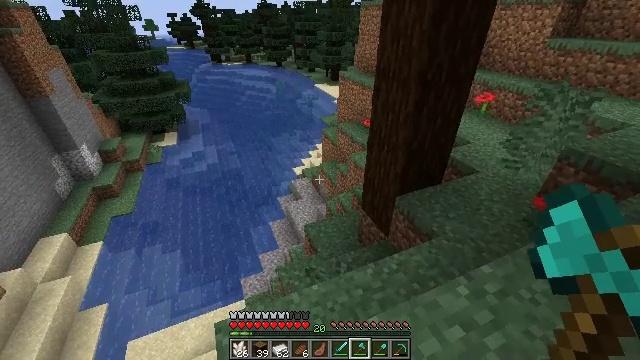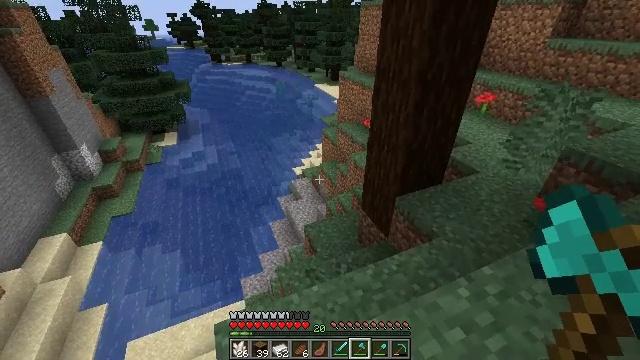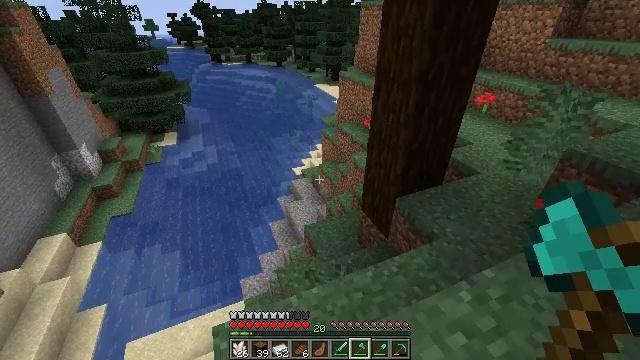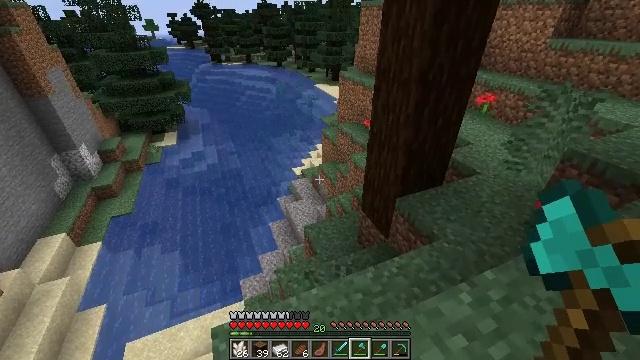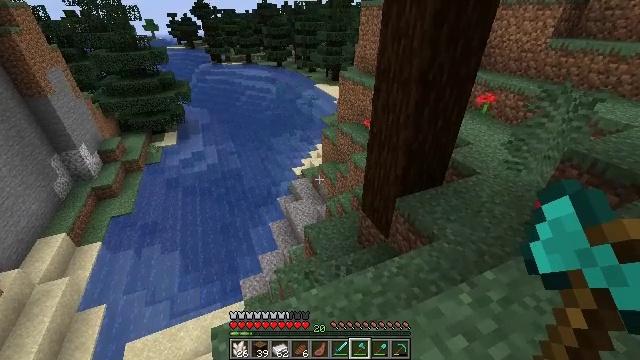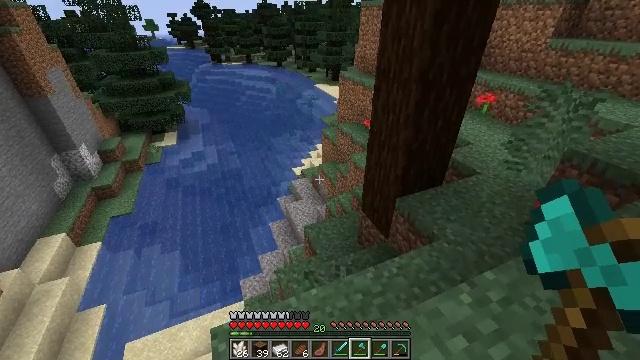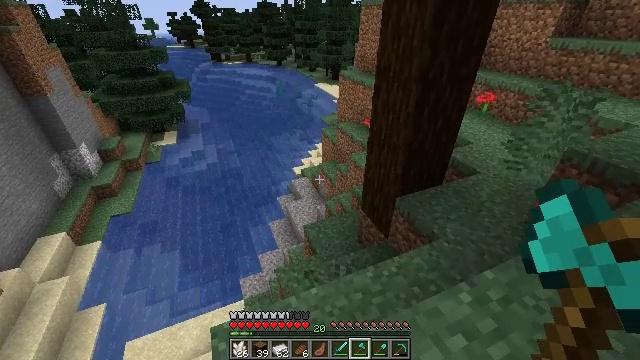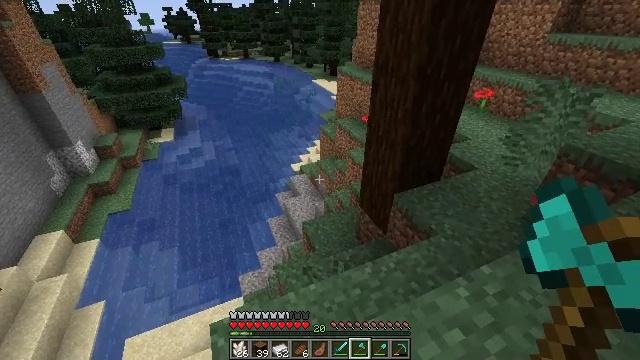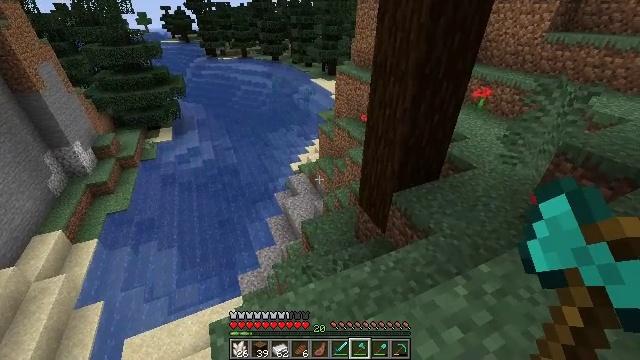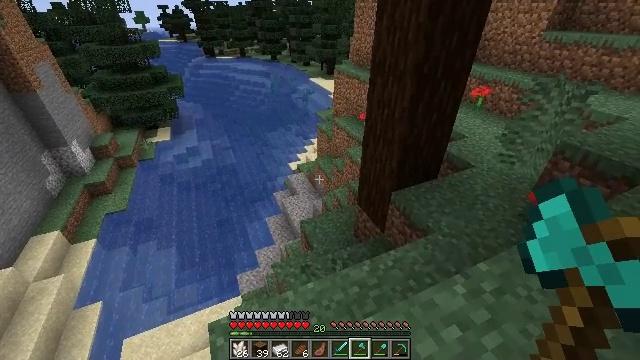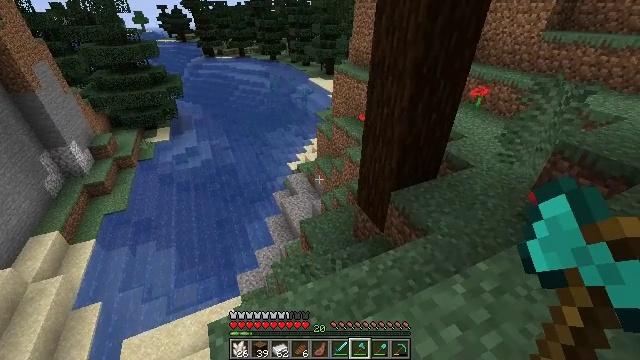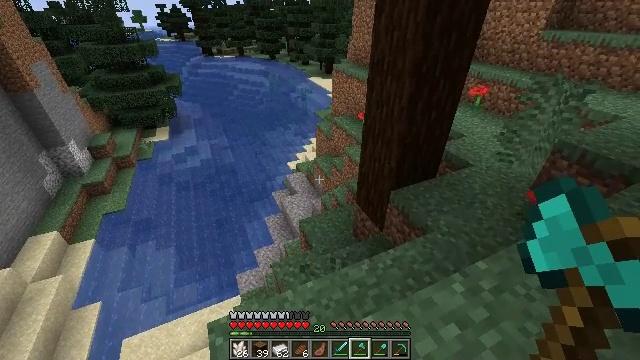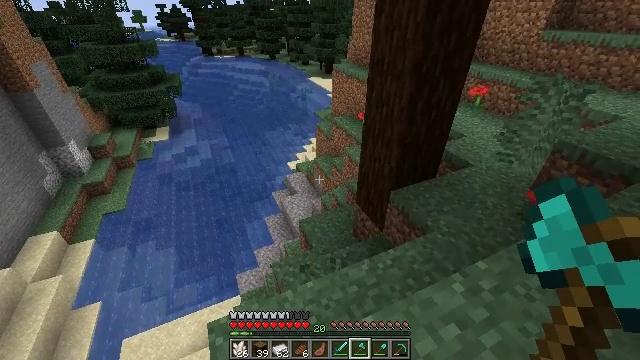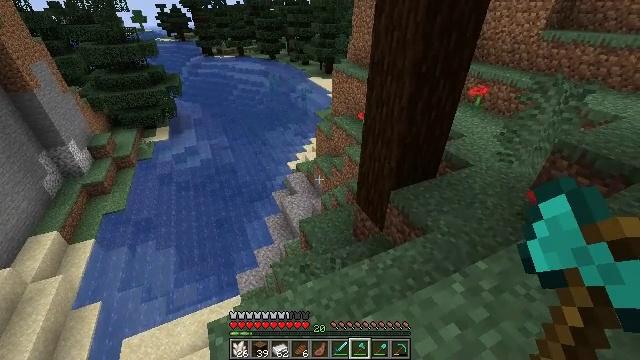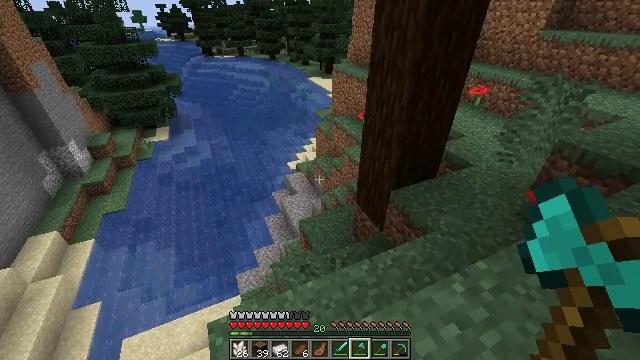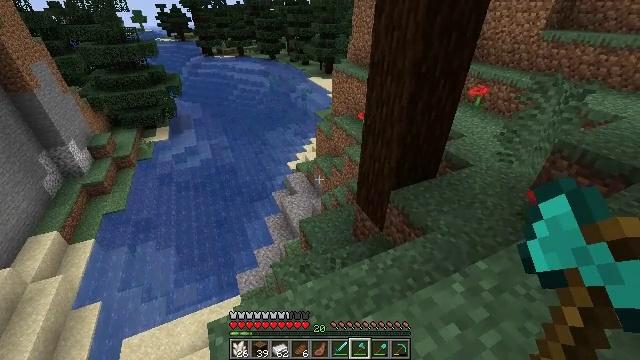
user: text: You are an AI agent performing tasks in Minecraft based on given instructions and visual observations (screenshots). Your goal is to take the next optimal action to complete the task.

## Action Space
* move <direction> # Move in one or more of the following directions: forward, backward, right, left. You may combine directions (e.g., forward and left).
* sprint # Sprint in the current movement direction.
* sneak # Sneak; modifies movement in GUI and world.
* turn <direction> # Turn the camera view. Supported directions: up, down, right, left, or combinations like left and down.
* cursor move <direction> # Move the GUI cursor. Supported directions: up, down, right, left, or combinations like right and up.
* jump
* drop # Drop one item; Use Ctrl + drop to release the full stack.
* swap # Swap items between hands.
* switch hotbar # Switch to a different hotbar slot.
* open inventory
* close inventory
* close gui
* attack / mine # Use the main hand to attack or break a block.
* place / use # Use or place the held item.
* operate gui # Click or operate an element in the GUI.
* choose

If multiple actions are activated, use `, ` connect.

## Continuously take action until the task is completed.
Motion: motion action
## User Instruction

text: Gather sugar cane for crafting.
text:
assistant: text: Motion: no_op
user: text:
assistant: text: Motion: no_op
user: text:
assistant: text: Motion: no_op
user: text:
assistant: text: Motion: no_op
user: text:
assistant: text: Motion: no_op
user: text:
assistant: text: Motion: no_op
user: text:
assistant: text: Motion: no_op
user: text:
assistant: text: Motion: no_op
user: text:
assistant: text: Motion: no_op
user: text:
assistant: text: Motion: no_op
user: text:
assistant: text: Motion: no_op
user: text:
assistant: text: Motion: no_op
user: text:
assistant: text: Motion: no_op
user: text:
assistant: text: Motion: no_op
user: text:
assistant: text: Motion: no_op
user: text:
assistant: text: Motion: no_op
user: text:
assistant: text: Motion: no_op
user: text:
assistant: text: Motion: no_op
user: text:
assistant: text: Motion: turn left and up
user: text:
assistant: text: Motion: turn left and up
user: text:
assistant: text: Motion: turn left and up
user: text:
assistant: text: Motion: turn up
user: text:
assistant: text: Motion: no_op
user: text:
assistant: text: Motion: no_op
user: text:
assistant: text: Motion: no_op
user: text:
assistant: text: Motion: no_op
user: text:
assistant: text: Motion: no_op
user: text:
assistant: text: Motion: no_op
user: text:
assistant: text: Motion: no_op
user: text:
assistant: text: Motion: no_op